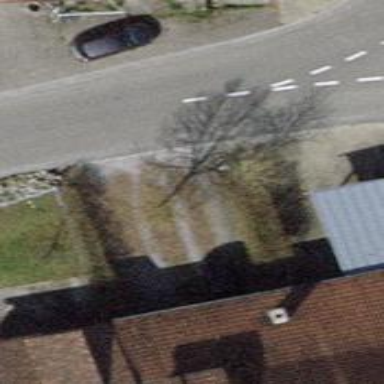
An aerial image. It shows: Hedge acting as barrier.